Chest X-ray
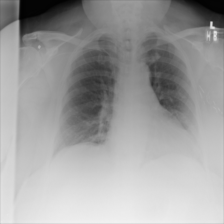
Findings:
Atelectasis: negative
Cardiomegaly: negative
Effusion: negative
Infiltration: negative
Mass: negative
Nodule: negative
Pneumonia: negative
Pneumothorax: negative
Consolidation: negative
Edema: negative
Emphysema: negative
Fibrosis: negative
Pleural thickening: negative
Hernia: negative